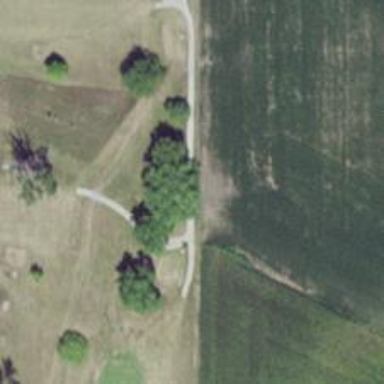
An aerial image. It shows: Path used for both walking and golf.